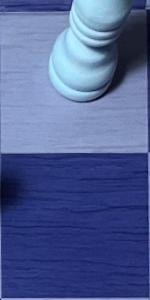
Label: Empty